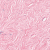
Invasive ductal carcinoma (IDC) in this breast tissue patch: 0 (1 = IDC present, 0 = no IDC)